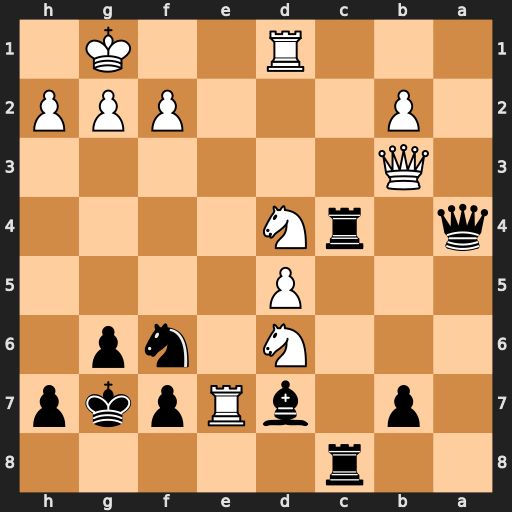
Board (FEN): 2r5/1p1bRpkp/3N1np1/3P4/q1rN4/1Q6/1P3PPP/3R2K1
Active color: b
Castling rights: -
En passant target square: -
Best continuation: Rxd4 Rxf7+ Kg8 Qxa4 Bxa4